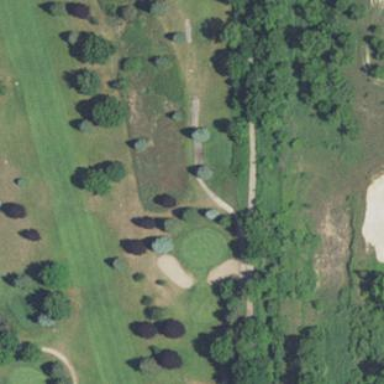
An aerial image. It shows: Scenic golf fairway.